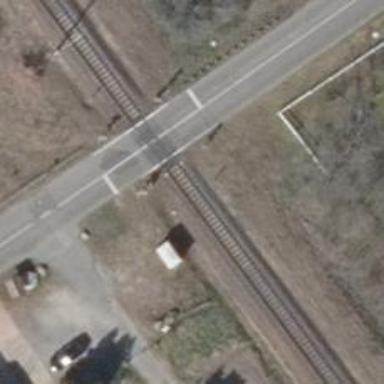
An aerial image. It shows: Railway signal.